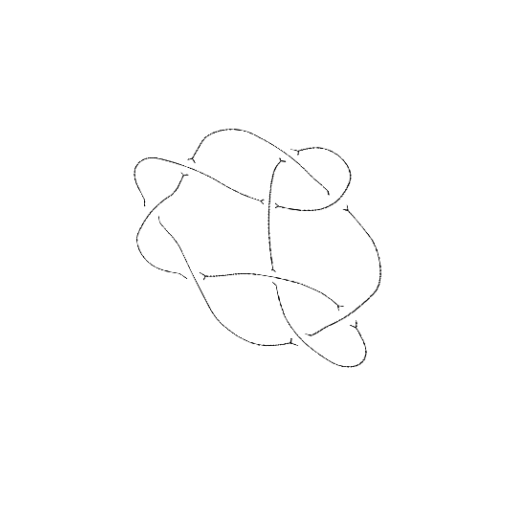
Crossing number: 9